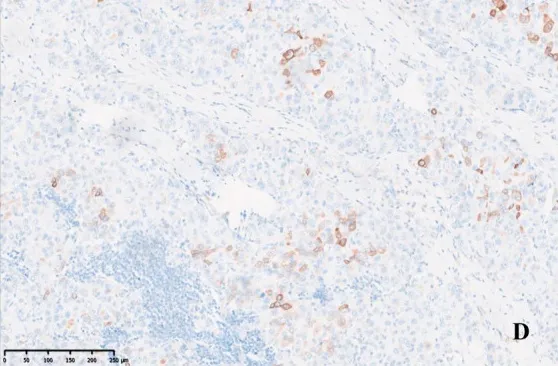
Immunohistochemical expression of Fibrolamellar hepatocellular carcinoma. (D) Focal and scattered CK7, original magnification x100.
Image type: pathology (immunostaining)